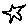
Label: star